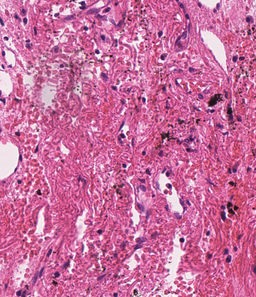
Tumor epithelial tissue: no
Tumor-associated stroma tissue: yes
Normal tissue: no